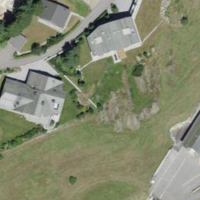
EUNIS habitat code: 26
Species observed at this site:
Lysandra bellargus
Nucifraga caryocatactes
Issoria lathonia
Aglais urticae
Pieris brassicae
Bistorta officinalis